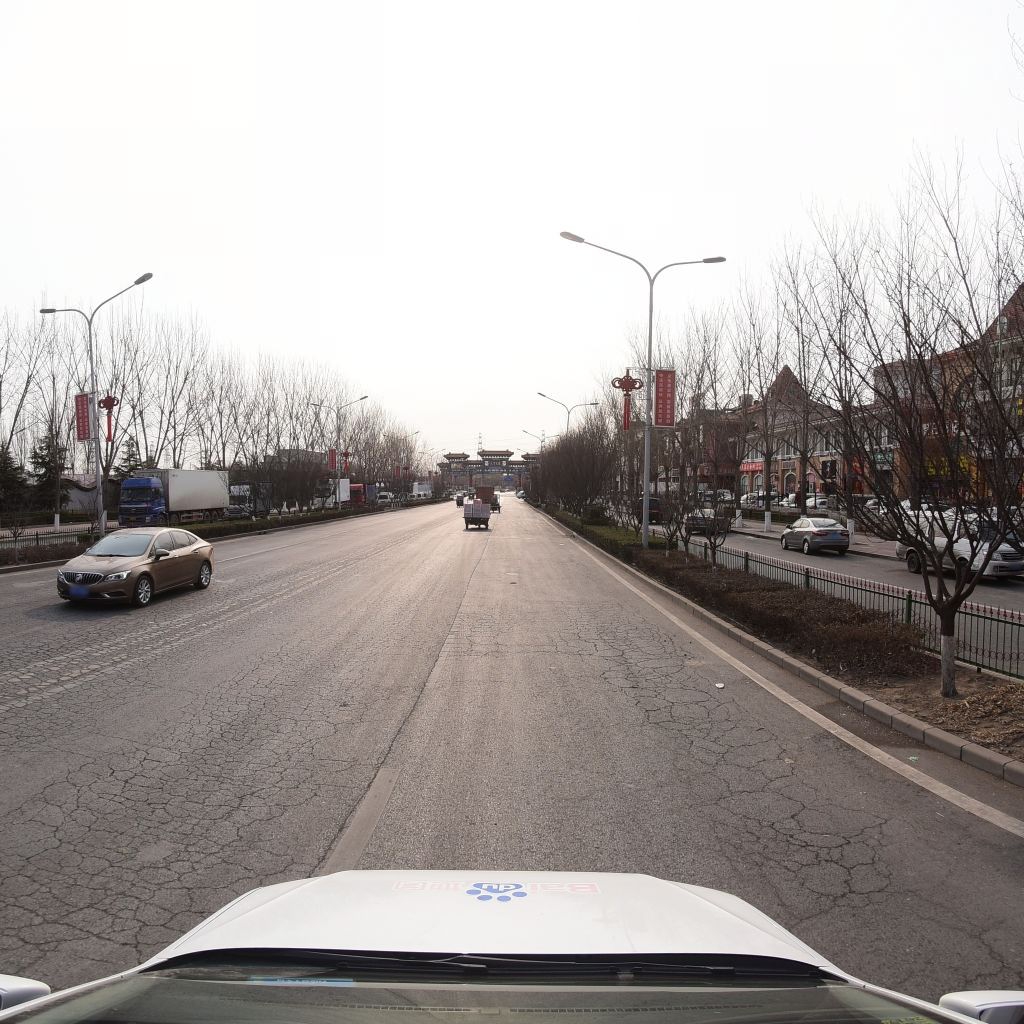
Region: Fengtai
Road damage annotations: alligator crack